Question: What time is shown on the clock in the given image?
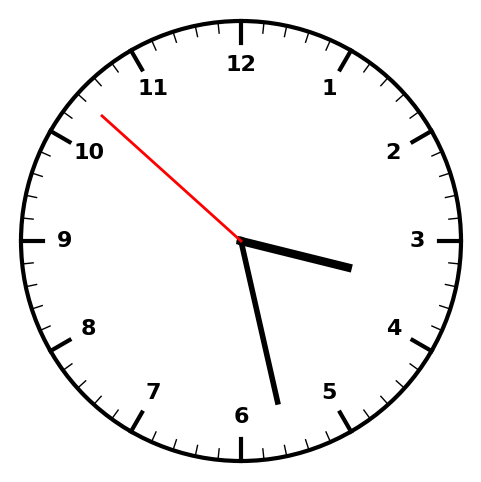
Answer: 03:27:52